Field crop: maize
Growth stage: 2
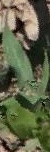
Species: maize